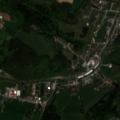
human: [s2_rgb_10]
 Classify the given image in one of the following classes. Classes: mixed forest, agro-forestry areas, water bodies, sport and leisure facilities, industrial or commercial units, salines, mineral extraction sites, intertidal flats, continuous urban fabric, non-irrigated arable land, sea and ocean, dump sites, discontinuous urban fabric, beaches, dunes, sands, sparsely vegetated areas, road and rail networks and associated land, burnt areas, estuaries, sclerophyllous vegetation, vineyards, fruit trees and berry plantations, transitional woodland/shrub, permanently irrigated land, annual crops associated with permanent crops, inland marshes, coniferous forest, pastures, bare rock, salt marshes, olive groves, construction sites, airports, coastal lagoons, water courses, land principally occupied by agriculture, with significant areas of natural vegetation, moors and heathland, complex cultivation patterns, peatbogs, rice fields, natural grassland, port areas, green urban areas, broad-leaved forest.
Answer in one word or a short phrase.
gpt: discontinuous urban fabric, non-irrigated arable land, complex cultivation patterns, land principally occupied by agriculture, with significant areas of natural vegetation, mixed forest